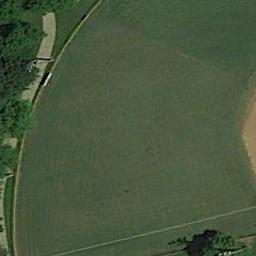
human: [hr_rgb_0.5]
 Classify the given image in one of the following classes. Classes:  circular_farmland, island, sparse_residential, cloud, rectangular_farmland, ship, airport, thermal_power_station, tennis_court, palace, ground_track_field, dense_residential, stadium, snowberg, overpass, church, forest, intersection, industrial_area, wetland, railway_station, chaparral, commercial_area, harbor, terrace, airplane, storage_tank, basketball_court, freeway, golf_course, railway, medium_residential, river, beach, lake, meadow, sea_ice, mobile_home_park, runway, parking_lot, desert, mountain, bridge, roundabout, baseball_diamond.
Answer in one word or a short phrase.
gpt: meadow